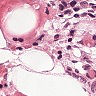
Metastatic tissue present: yes